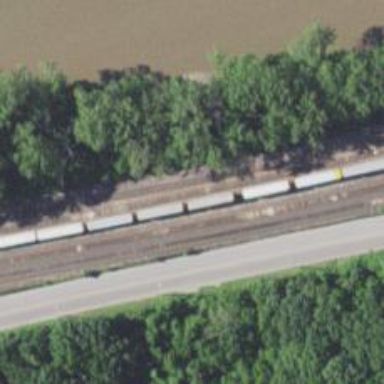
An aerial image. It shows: Railway track.